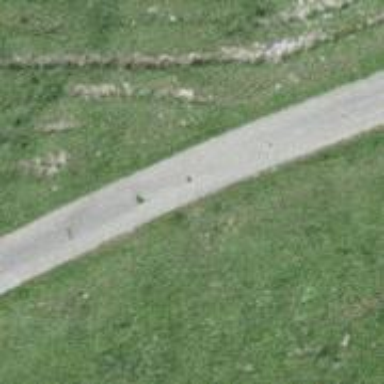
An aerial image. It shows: Unclassified road with paved surface.